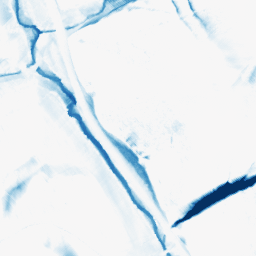
Category: morphological
Decomposition family: morphological_diamond
Decomposition parameters: operation: closing
radius: 15
Upsampling method: quintic
Upsampling parameters: scale: 8
Upsampling scale: 8